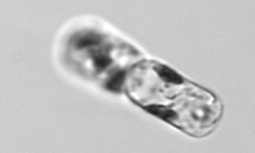
Label: Guinardia_delicatula